Field crop: maize
Growth stage: 2
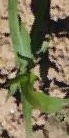
Species: maize